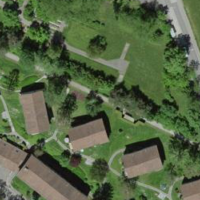
EUNIS habitat code: 55
Species observed at this site:
Lonicera acuminata